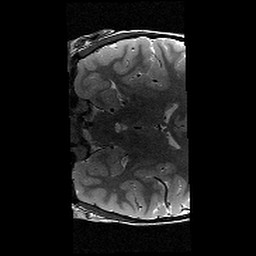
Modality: T2w
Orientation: coronal
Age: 10
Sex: male
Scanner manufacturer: siemens
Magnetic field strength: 3 T
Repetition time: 9.23 s
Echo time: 0.067 s